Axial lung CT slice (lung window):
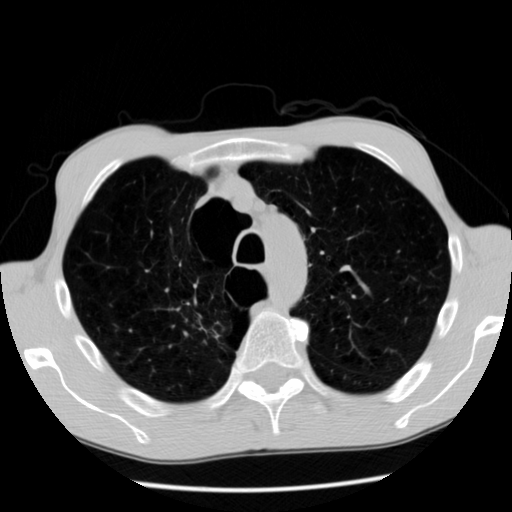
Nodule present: no